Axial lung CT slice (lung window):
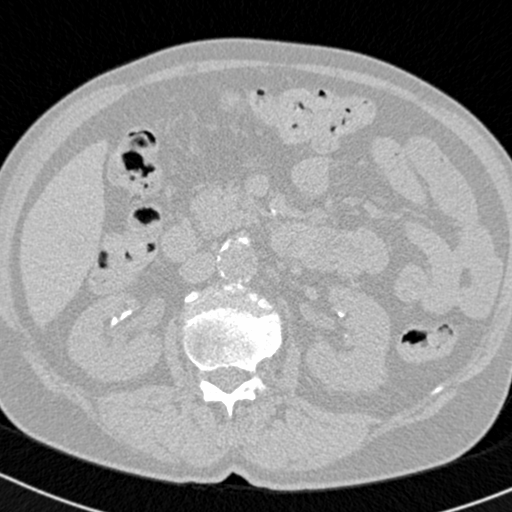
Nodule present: no